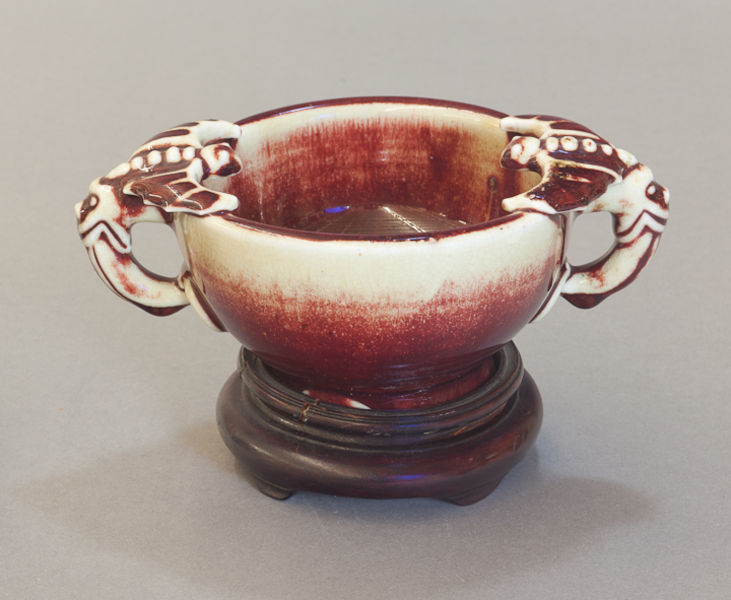
Titel: Emperor's Cup
Standort: Amherst (Massachusetts, USA)
Institution: Mead Art Museum, Amherst College
Schlagwörter: hands, red, white, figures, tea, pink, brown, pot, vase, wood, orange, water, feet, stand, shadow, mouth, animals, snakes, glass, photo, bright, rot, design, art, foot, ceramic, cup, claws, colour, simple, eat, dragon, dish, pottery, artifact, pedestal, drink, bat, foto, heads, porcelain, bowl, serpent, snake, base, weiß, keramik, braun, relic, detailed, handles, ceramics, henkel, skulptur, tiere, jar, elephant, crab, worn, clay, details, burgundy, stain, stained, shellfish, mix, pedistal, handle, liquid, polished, rim, serpents, kunsthandwerk, backs, schale, wood base, hanle, lizards, redwhite, animal handle, icup, porceain, cul, handmade, alltagsgegenstand, gebrauchsgegenstand, shellfixx, two tone, scorpio, challas